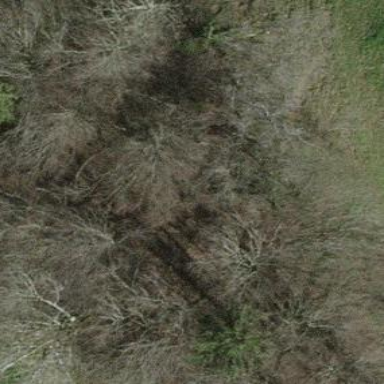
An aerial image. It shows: Patch of scrub vegetation.